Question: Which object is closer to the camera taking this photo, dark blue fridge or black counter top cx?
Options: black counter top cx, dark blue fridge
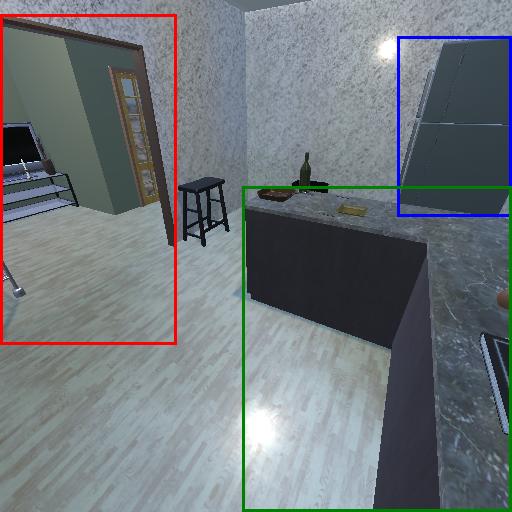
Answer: black counter top cx